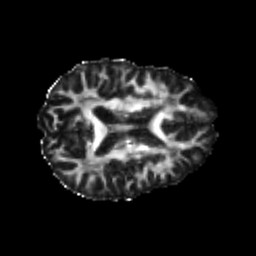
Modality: FA
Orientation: axial
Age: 22
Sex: male
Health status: healthy
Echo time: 0.074 s